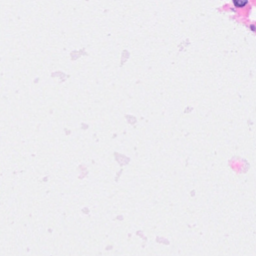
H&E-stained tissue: Breast